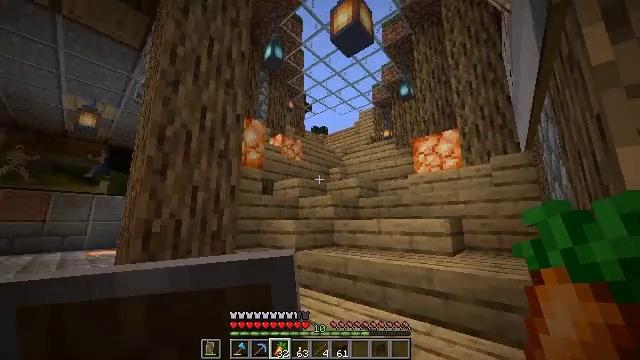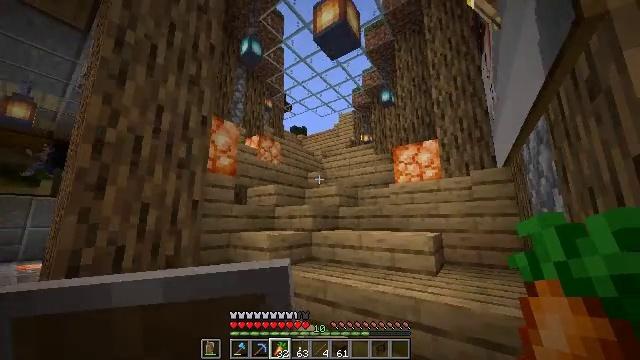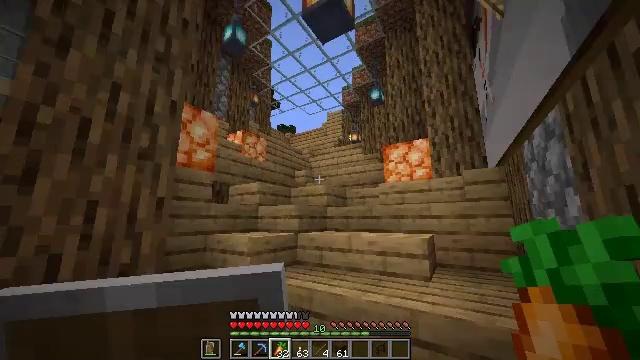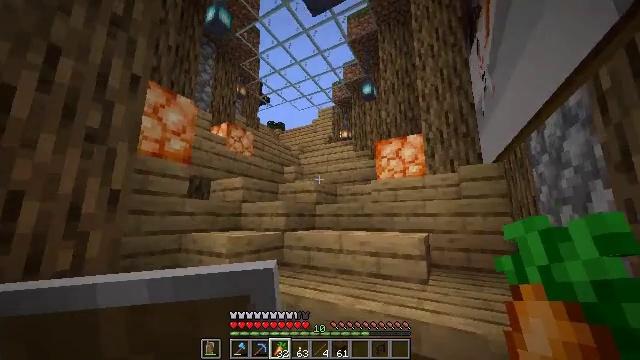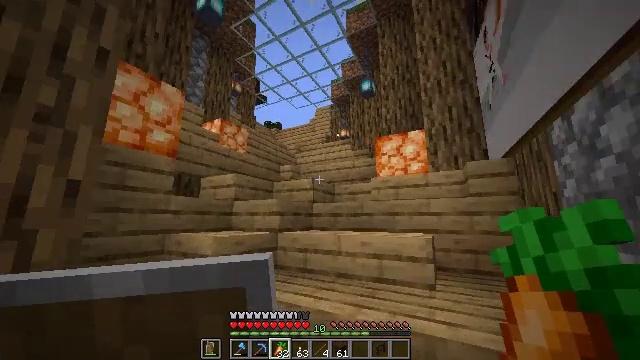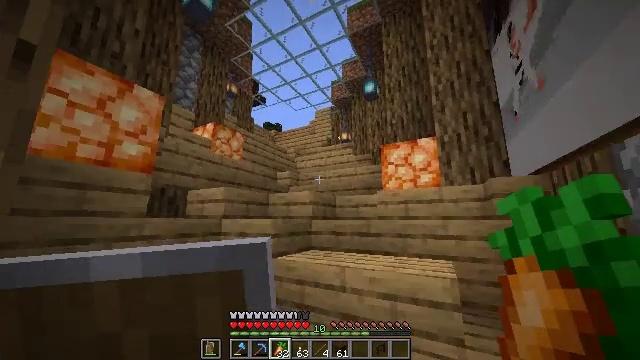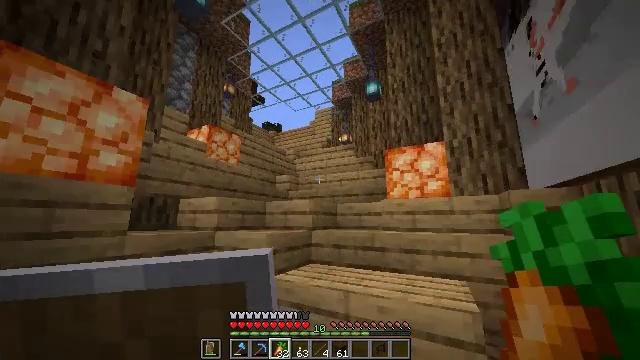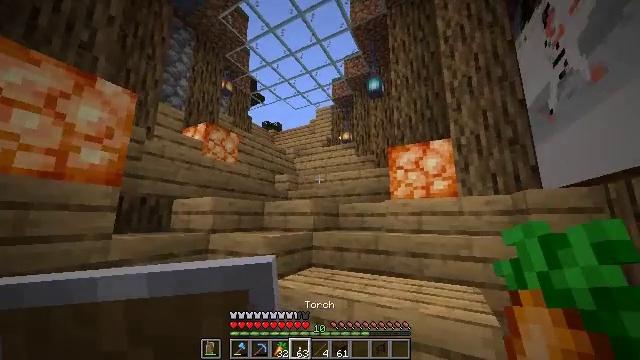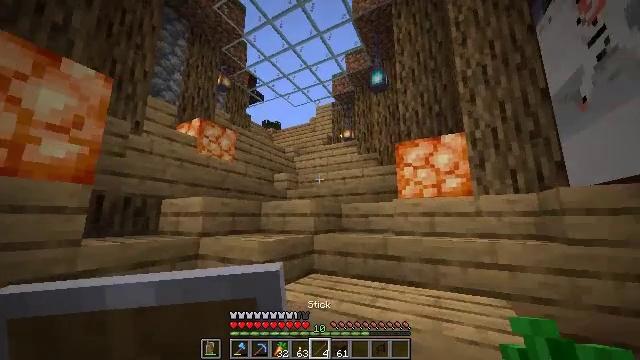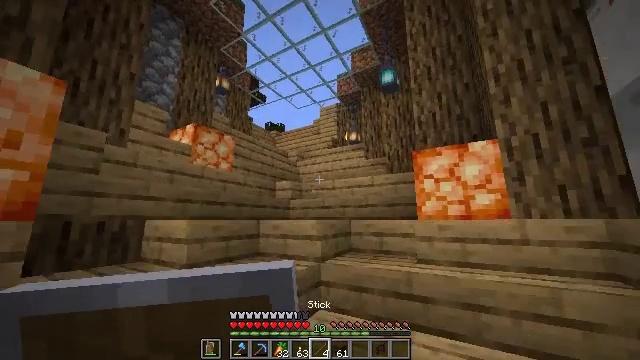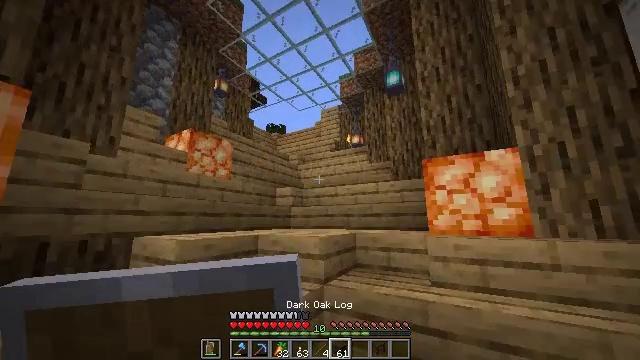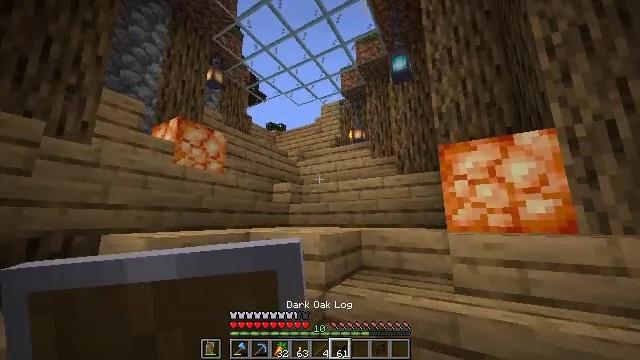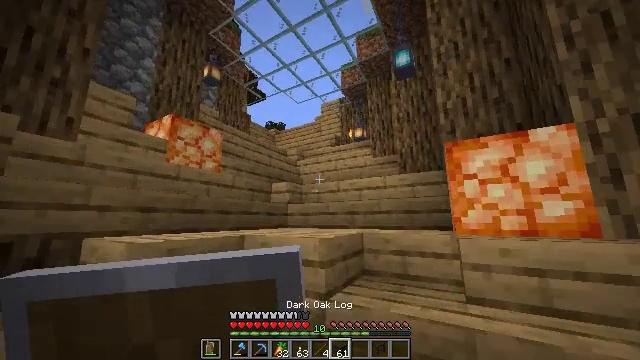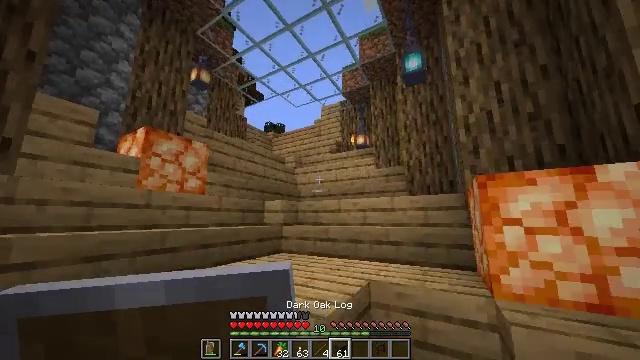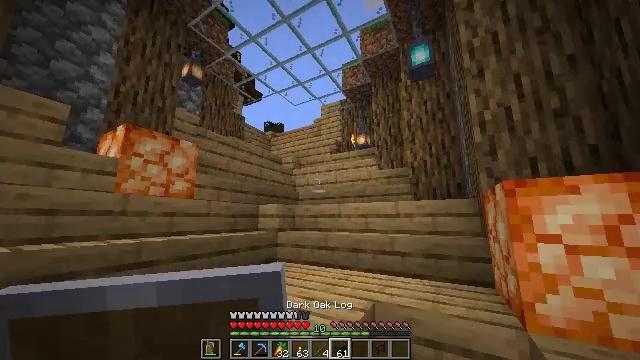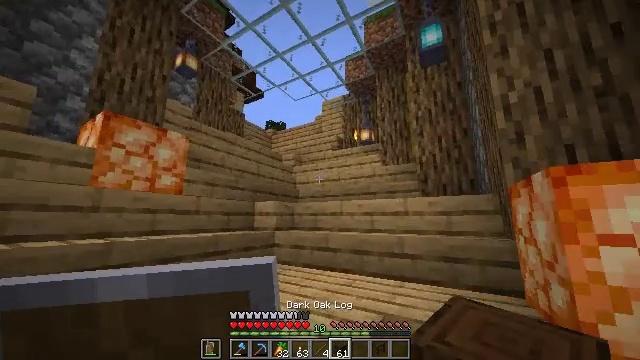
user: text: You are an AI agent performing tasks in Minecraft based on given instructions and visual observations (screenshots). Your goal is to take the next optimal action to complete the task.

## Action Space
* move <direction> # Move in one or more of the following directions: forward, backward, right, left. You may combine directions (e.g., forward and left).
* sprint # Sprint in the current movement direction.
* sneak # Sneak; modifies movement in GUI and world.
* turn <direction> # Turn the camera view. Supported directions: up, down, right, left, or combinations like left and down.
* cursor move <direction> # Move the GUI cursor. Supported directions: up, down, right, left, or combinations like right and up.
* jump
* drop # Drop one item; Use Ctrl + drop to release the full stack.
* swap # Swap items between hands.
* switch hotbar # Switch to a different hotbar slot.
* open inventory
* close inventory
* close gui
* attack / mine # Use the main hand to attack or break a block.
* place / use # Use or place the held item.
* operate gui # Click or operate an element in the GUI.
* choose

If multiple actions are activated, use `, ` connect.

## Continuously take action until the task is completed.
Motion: motion action
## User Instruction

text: Use polished diorite to get a polished diorite slab.
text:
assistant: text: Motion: move forward, turn right
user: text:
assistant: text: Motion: move forward, turn right
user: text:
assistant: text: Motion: move forward, turn right
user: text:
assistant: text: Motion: move forward
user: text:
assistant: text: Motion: move forward
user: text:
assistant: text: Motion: move forward
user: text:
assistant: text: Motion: move forward
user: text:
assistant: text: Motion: move forward
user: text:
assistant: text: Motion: move forward, turn left
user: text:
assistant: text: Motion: move forward
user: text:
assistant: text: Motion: move forward
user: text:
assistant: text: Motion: move forward
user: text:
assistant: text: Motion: move forward
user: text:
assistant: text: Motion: move forward
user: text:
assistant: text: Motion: move forward
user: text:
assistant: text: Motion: move forward
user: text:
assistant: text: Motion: move forward
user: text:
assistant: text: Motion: move forward
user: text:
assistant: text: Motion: move forward
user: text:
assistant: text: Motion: move forward
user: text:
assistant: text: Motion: move forward
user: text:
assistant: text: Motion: move forward
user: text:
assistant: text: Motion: move forward
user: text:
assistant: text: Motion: move forward
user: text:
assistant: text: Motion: move forward
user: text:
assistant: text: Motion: move forward
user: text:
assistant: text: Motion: move forward
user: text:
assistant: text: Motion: move forward
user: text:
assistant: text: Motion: move forward
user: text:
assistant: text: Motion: move forward